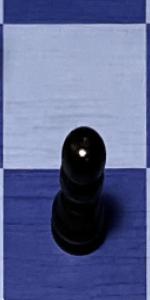
Label: Pawn_Black